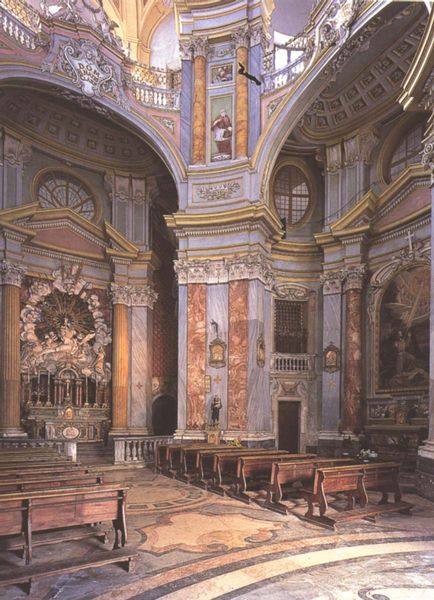
Titel: Bra, S. Chiara
Künstler: Bernardo Vittone
Standort: Bra, S. Chiara (EU - I)
Schlagwörter: blau, gemälde, gelb, fenster, hell, licht, marmor, säule, säulen, rot, malerei, barock, sockel, kirche, boden, innen, rosa, bogen, bank, pilaster, stuck, galerie, umgang, kreuz, altar, bänke, kapitell, sims, schranke, gesims, orgel, archivolten, ballustrade, prunk, mamor, zentralbau, apsiden, prachtvoll, altäre, bodenmosaik